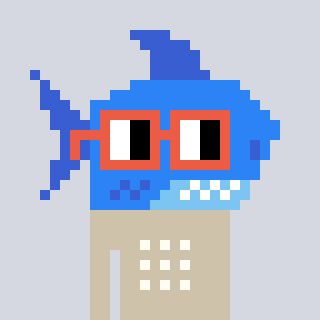
a pixel art character with square orange glasses, a shark-shaped head and a bege-colored body on a cool background